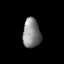
Tissue: lung
Cell type: Epithelial cells
Senescence score: 0.2134
Nuclear area (px): 510
Mean DAPI intensity: 130.996